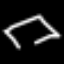
Label: diamond